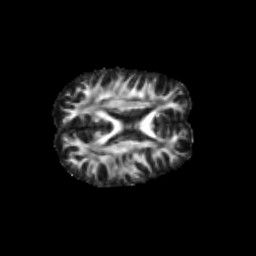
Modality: FA
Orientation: axial
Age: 22
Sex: female
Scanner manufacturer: siemens
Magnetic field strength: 3 T
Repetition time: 1.8 s
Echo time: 0.07 s